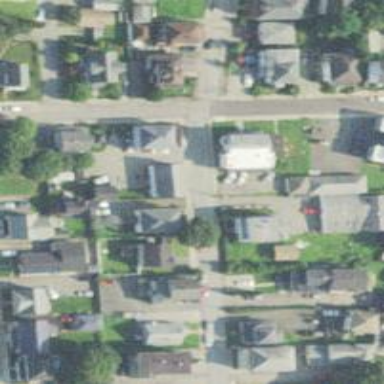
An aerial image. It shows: Charming neighbourhood.